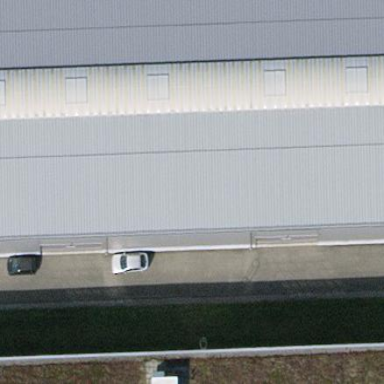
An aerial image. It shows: Industrial building.